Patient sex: M
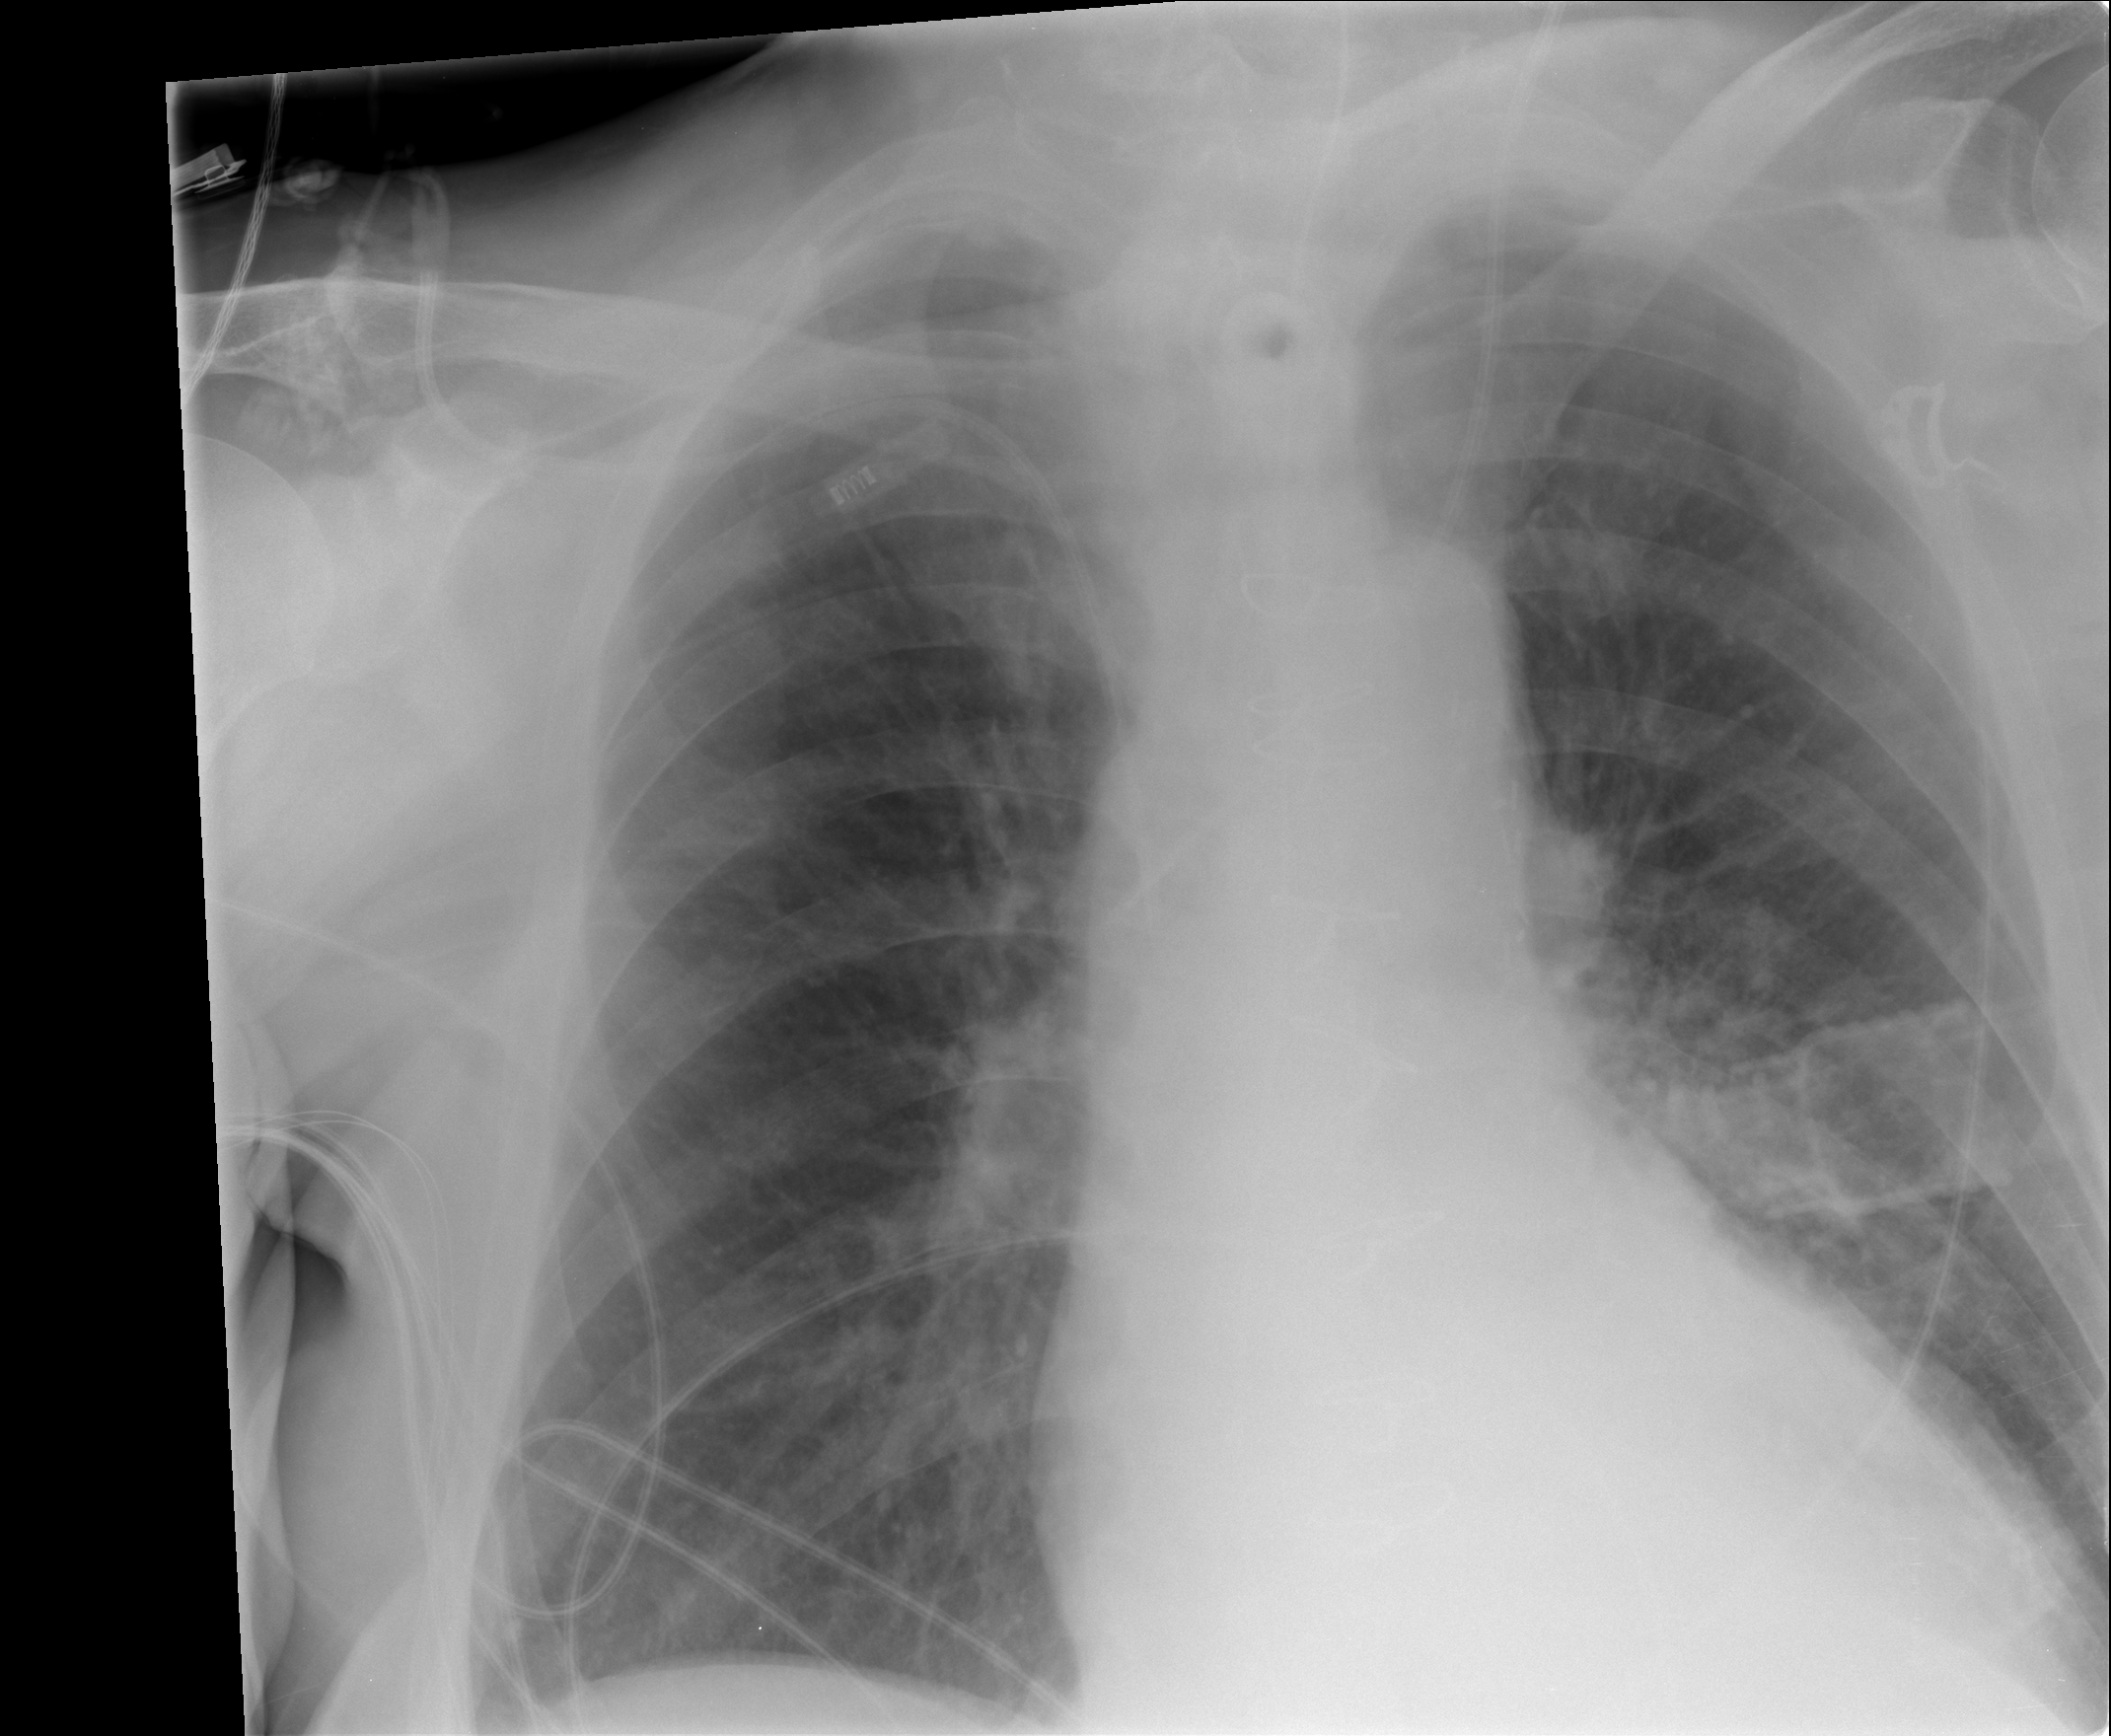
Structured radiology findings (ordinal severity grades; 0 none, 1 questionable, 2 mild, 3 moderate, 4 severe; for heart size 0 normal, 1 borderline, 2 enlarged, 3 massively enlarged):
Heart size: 1
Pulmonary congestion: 1
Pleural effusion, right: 0
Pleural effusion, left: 0
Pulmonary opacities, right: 1
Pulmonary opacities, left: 0
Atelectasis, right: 2
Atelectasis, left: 0